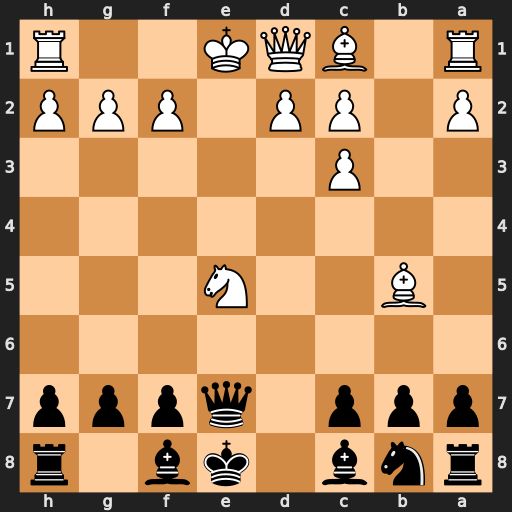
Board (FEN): rnb1kb1r/ppp1qppp/8/1B2N3/8/2P5/P1PP1PPP/R1BQK2R
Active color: b
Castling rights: KQkq
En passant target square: -
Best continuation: c6 O-O cxb5 Re1 Be6